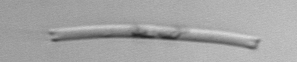
Label: Eucampia_morphytype1